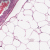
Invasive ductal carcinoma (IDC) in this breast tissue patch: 0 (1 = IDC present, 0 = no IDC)